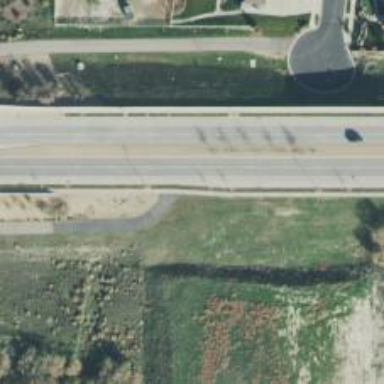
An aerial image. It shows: Footway along the road.